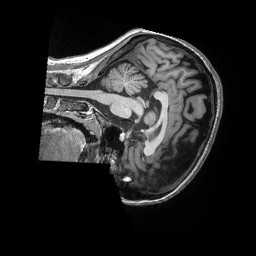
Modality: T1w
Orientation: sagittal
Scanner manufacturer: siemens
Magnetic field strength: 3 T
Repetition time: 2.3 s
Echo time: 0.00308 s